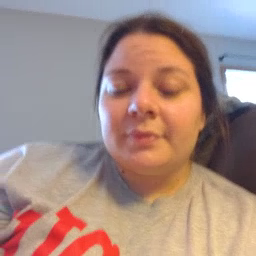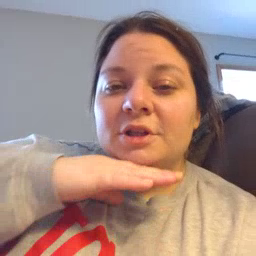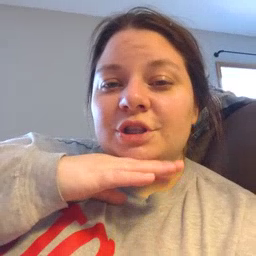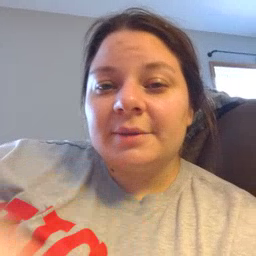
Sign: dirty